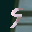
Label: 9